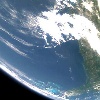
Label: water